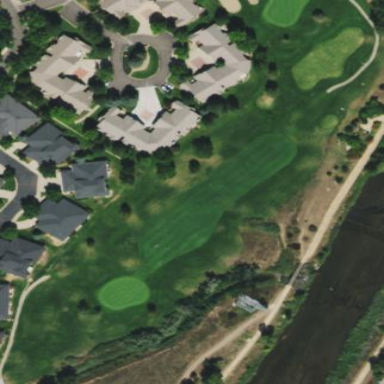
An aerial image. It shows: Area of rough grass used for golf.